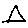
Label: triangle